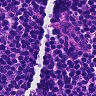
Metastatic tissue present: no